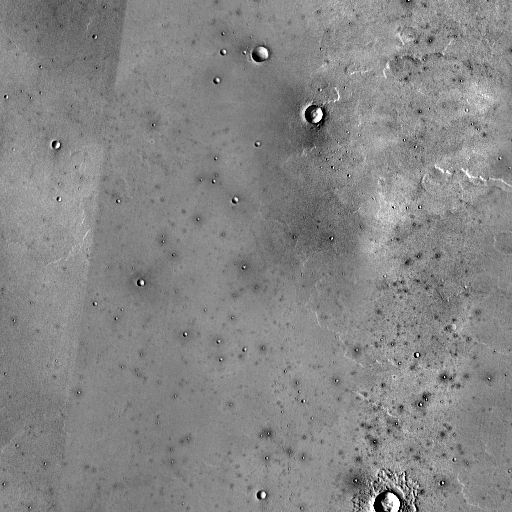
Crater classes present: Background, Other, Layered, Buried